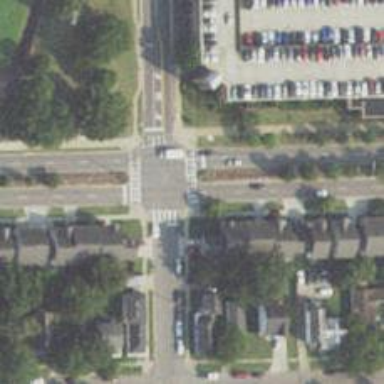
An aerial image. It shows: Zebra crossing on footway.